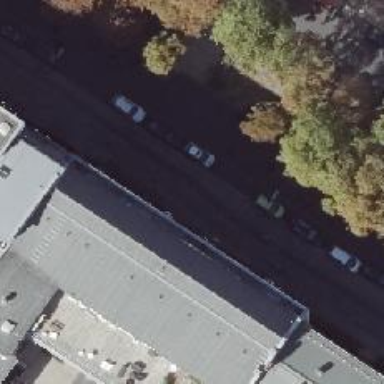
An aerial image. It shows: Asphalt parking aisle road within building passage tunnel.